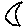
Label: moon